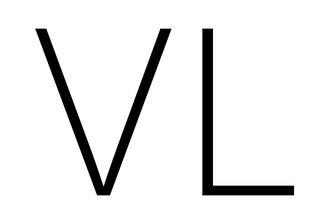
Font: Inter_ExtraLight